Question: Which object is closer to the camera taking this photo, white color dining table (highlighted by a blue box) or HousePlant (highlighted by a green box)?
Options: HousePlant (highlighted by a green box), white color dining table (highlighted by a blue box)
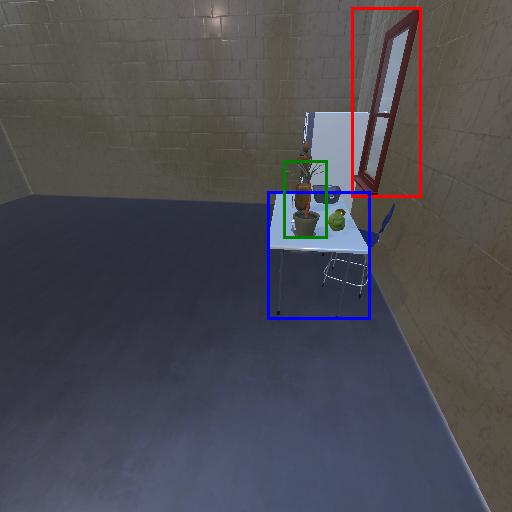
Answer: HousePlant (highlighted by a green box)